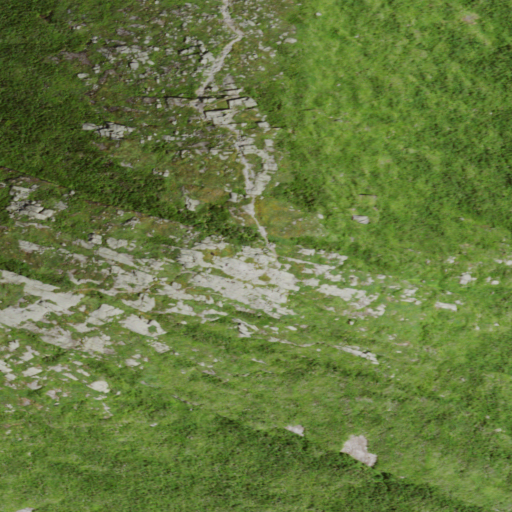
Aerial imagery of mountain in New York named Algonquin Peak containing evergreen forest, deciduous forest, barren land, mixed forest, and grassland